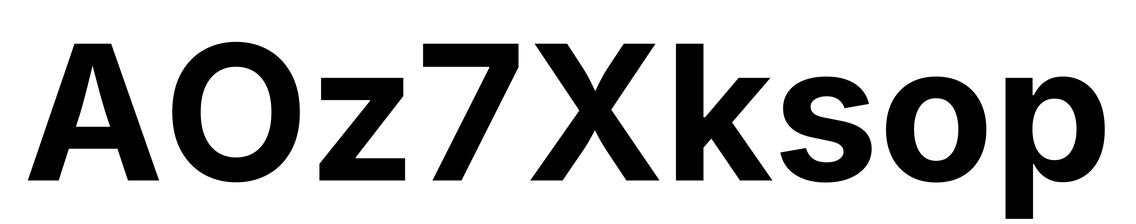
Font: Inter_Bold